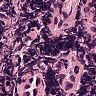
Metastatic tissue present: no